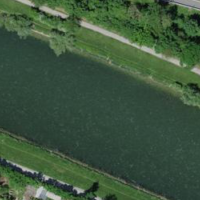
EUNIS habitat code: 53
Species observed at this site:
Trifolium pratense
Allium ursinum
Impatiens parviflora